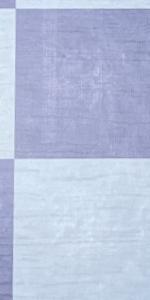
Label: Empty